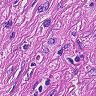
Metastatic tissue present: no